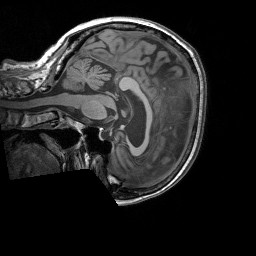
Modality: T1w
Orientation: sagittal
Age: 79
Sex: female
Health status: healthy
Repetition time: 1.9 s
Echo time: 0.00252 s